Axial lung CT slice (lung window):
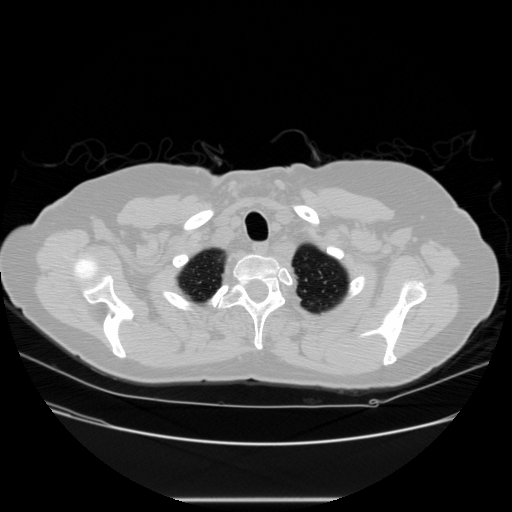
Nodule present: no